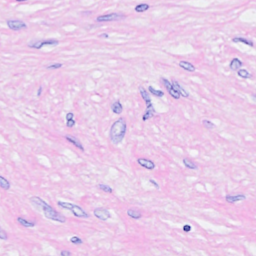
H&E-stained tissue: Breast